Question: Now I am using primefaces fileupload. I set width to fileupload. But when selecting long file names, filename is overflow. Like

How to solve this??? My css is
'''
.ui-panelgrid tr,.ui-panelgrid td {
border: none;
}
.ui-fileupload .cancel {
display: none;
}
.ui-fileupload .progress {
display: none;
}
.ui-widget-content {
background: none;
border: 1px solid #A8A8A8;
color: #4F4F4F;
}
.ui-widget-header {
background: none;
border: none;
color: #333333;
font-weight: bold;
text-shadow: 0 1px 0 rgba(255, 255, 255, 0.7);
width: 450px;
}
.fileupload-content {
padding: 0.2em 0.4em;
}
.fileupload-with {
width: 600px;
}
'''
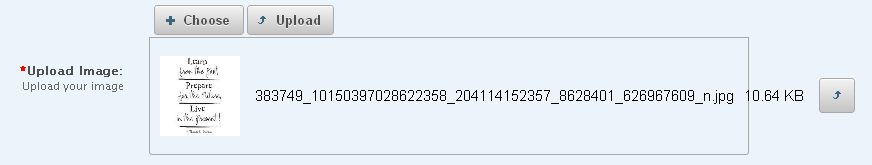
Answer: You just have to fix your CSS, has been asked many times on SO in general. Since you are using PF fileUpload particularly you can use something like this.
'''
.files td.name {
word-break:break-all;
}
'''
More Info:
<URL>